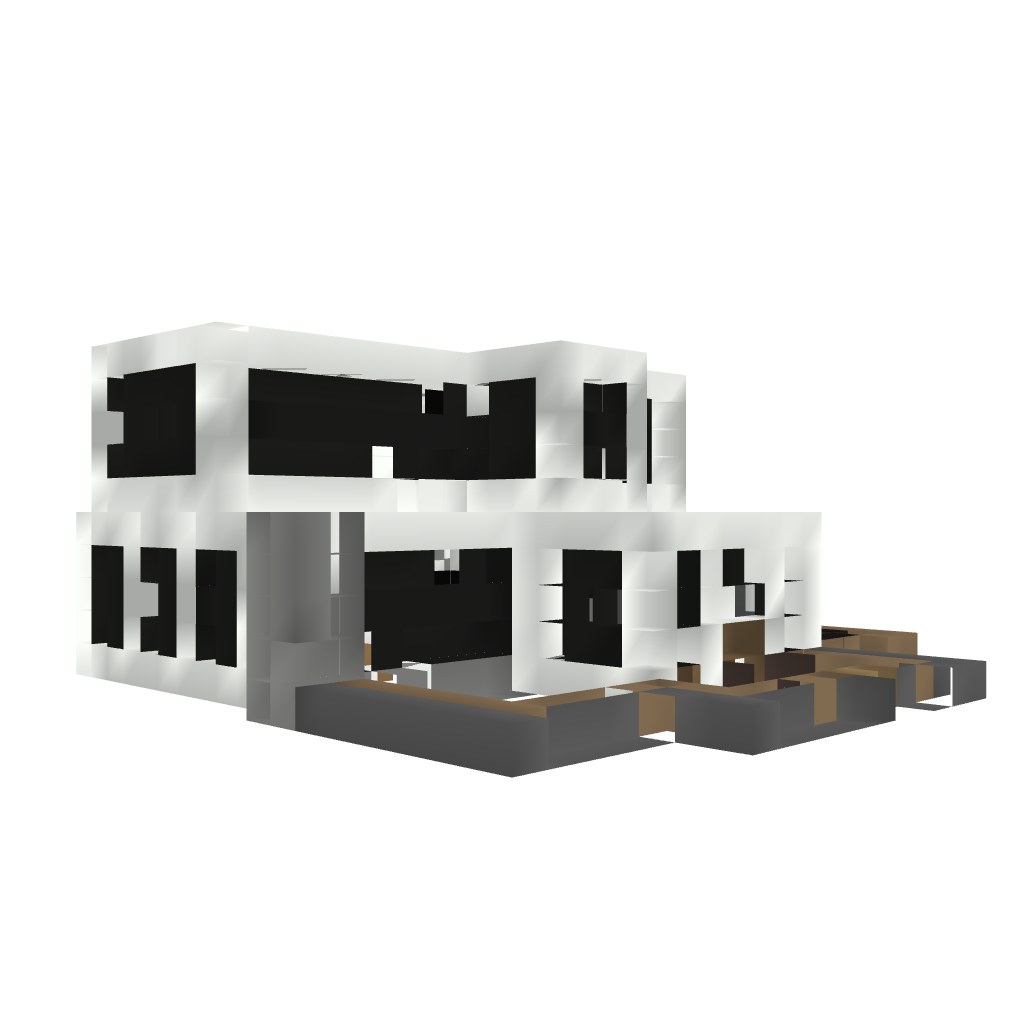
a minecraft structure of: Modern House